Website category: sports
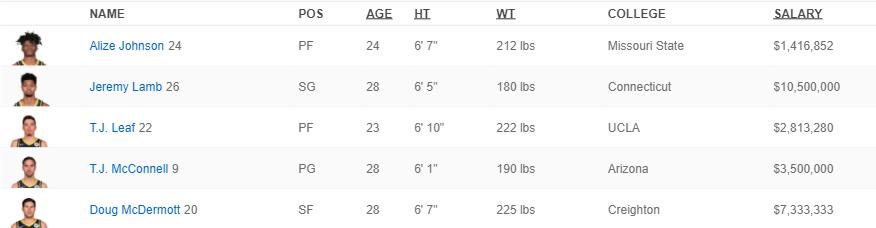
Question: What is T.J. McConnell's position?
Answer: PG

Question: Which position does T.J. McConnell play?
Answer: PG

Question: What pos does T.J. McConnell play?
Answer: PG

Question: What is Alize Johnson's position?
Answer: PF

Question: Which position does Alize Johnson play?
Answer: PF

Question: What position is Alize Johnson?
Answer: PF

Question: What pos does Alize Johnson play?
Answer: PF

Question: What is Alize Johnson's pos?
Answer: PF

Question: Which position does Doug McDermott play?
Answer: SF

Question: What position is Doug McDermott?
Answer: SF

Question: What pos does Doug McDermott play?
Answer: SF

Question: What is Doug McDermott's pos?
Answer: SF

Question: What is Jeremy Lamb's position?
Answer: SG

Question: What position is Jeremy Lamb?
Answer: SG

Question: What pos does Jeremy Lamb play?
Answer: SG

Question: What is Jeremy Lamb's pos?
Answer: SG

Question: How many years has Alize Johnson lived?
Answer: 24

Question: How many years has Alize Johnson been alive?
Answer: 24

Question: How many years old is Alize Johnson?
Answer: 24

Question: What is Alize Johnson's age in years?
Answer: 24

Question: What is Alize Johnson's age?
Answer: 24

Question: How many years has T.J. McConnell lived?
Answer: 28

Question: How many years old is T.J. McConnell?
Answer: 28

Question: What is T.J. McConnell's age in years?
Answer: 28

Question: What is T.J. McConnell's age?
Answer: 28

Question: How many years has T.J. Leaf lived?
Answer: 23

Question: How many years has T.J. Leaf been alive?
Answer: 23

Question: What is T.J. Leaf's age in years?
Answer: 23

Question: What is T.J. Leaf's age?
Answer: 23

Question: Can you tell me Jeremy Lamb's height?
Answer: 6' 5"

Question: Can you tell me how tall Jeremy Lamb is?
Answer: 6' 5"

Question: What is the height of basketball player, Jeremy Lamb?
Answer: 6' 5"

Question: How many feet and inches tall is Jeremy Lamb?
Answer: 6' 5"

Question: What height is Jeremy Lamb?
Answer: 6' 5"

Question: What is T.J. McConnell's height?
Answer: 6' 1"

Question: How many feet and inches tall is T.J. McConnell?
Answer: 6' 1"

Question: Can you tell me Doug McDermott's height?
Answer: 6' 7"

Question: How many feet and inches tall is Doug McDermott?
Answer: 6' 7"

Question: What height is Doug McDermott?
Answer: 6' 7"

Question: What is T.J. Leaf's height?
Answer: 6' 10"

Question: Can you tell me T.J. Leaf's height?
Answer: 6' 10"

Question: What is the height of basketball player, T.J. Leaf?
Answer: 6' 10"

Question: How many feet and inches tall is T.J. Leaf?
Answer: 6' 10"

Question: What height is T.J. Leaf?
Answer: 6' 10"

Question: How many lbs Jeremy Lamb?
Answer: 180 lbs

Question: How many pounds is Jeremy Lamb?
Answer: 180 lbs

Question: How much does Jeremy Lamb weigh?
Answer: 180 lbs

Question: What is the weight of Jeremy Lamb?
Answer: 180 lbs

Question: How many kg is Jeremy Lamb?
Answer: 180 lbs

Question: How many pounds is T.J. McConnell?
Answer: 190 lbs

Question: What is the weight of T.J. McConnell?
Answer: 190 lbs

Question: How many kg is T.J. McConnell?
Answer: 190 lbs

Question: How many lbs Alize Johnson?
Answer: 212 lbs

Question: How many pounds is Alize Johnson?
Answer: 212 lbs

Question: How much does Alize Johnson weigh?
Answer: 212 lbs

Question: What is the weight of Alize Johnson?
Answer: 212 lbs

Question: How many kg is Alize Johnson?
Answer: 212 lbs

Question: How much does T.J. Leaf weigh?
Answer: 222 lbs

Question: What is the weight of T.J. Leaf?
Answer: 222 lbs

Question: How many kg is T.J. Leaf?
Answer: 222 lbs

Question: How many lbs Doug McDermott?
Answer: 225 lbs

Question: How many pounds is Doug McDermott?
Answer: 225 lbs

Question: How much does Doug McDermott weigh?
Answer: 225 lbs

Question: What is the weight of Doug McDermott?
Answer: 225 lbs